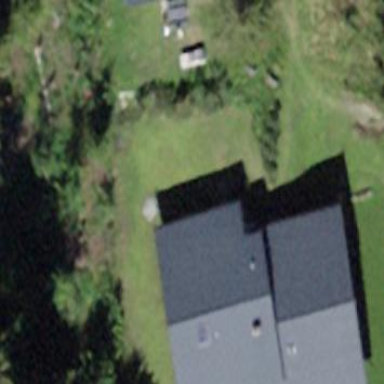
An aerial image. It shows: Terrace building.